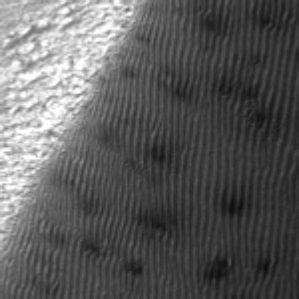
Label: frost